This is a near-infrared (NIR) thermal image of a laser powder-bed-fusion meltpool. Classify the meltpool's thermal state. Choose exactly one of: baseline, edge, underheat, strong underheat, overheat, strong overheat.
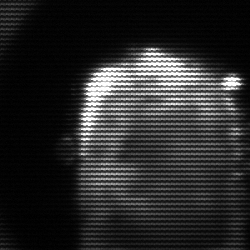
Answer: baseline